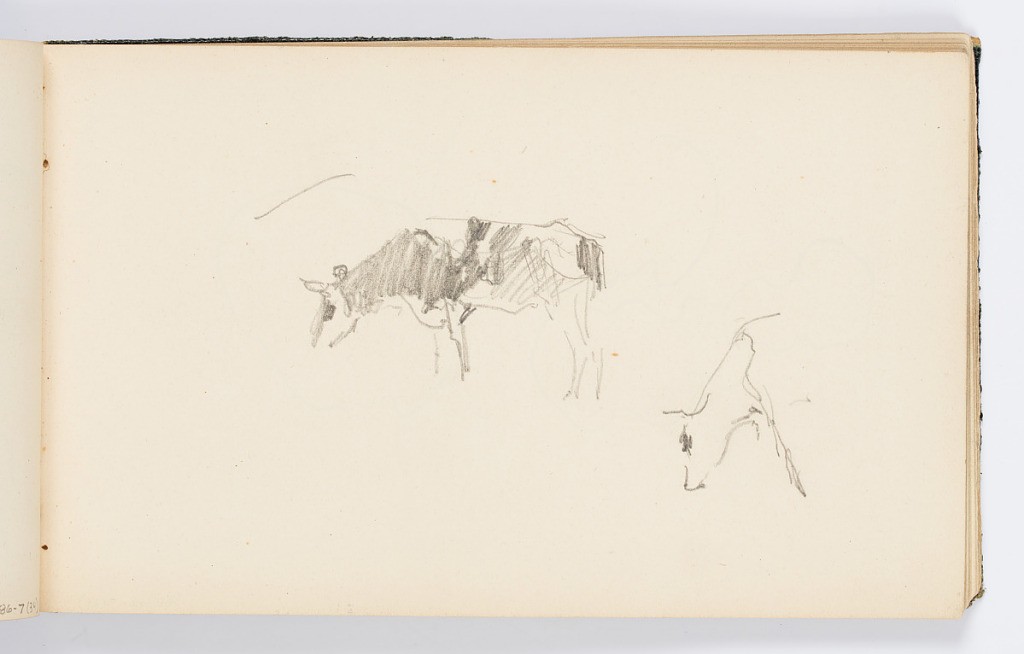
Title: Sketchbook Page: Cows Grazing
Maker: Kenyon Cox, American, 1856–1919
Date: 1883
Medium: Graphite on paper
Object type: Sketchbook folio
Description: Sketch of two cows grazing.